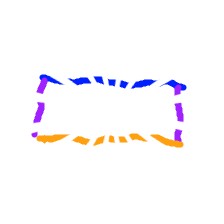
Shape: rectangle